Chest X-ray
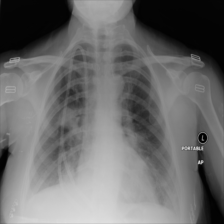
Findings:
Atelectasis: positive
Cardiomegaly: negative
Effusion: positive
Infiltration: negative
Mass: positive
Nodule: positive
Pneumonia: negative
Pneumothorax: negative
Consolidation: negative
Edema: negative
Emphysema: negative
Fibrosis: negative
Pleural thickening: negative
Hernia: negative